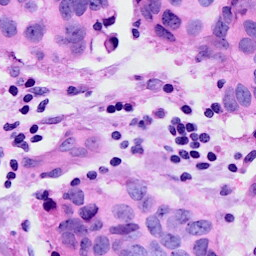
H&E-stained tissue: Breast